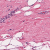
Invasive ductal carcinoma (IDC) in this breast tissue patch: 0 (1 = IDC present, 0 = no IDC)